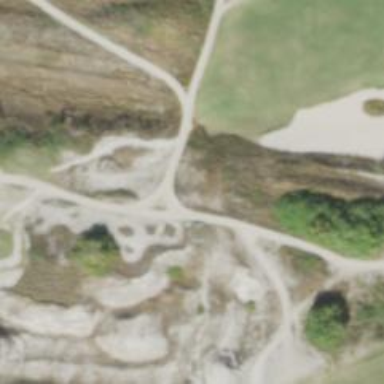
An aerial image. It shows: Path for both road and golf.